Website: bh-photo
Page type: customer-info-address
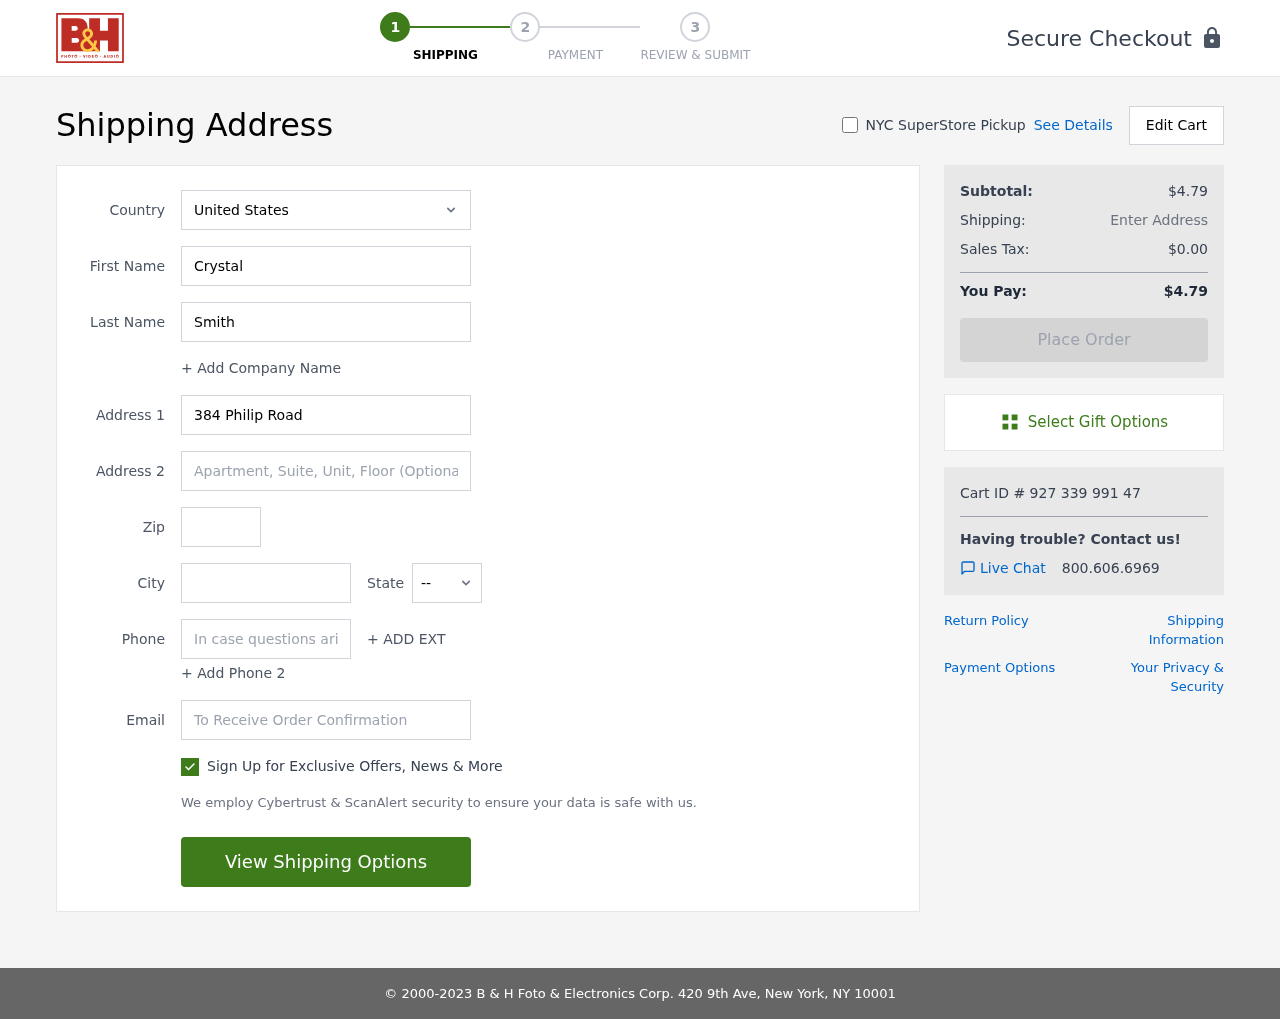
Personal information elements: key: PII_CITY
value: Sarahland
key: PII_COUNTRY
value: United States
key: PII_EMAIL
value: crystalsmith@hotmail.com
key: PII_FIRSTNAME
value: Crystal
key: PII_LASTNAME
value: Smith
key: PII_PHONE
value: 8277867615
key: PII_POSTCODE
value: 51712
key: PII_STATE_ABBR
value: MS
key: PII_STREET
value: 384 Philip Road
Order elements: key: ORDER_SUBTOTAL
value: $4.79
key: ORDER_TAX
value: $0.00
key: ORDER_TOTAL
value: $4.79
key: ORDER_ID
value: Cart ID # 927 339 991 47